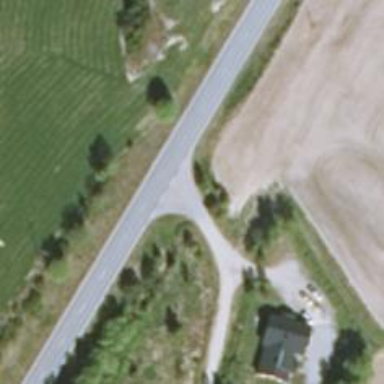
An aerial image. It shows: Road with "give way" sign.